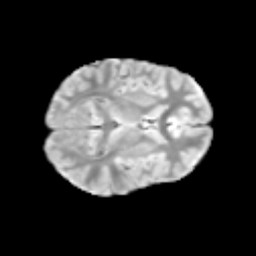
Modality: T2w
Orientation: axial
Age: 9
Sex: male
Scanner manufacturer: siemens
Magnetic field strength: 3 T
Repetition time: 3.8 s
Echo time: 0.07 s